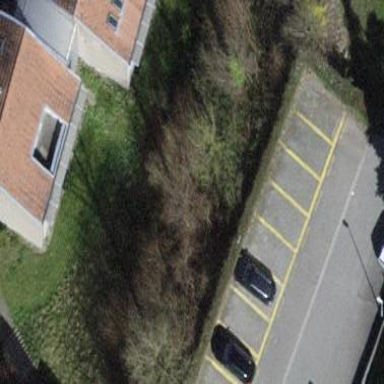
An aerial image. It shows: Parking area with surface.